You are looking at the continuous-wavelet transform of a rotating shaft's vibration signal. Classify the rotor condition as one of: normal, misalignment, unbalance, looseness.
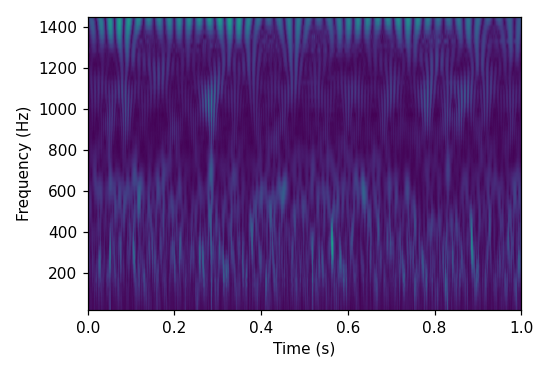
Answer: unbalance